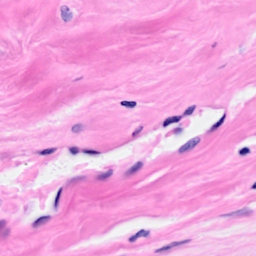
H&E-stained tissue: Breast